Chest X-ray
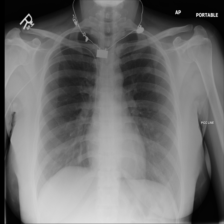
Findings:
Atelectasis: negative
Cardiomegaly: negative
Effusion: negative
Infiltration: negative
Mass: negative
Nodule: positive
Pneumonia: negative
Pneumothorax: negative
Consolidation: negative
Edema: negative
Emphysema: negative
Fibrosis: negative
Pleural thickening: negative
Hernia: negative